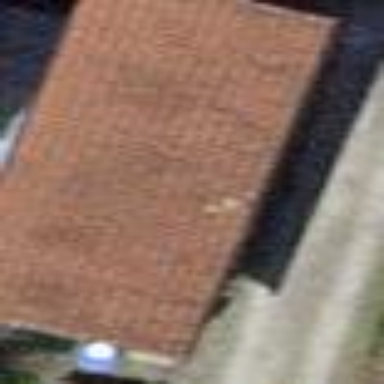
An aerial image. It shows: Carport building.